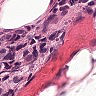
Metastatic tissue present: yes